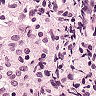
Metastatic tissue present: no